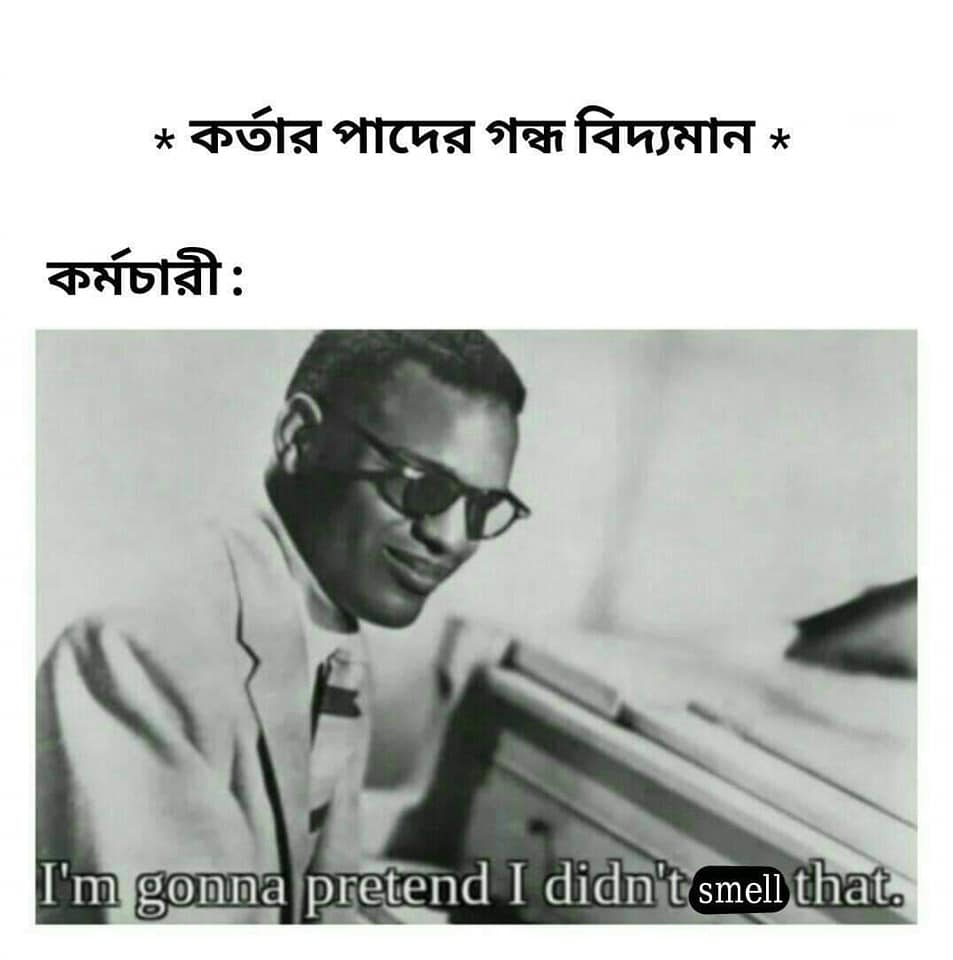
Caption: *কর্তার পাদের গন্ধ বিদ্যমান *     কর্মচারী :   I'm gonna pretend I didn't smell that.
Label: non-hate